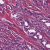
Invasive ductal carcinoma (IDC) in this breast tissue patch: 1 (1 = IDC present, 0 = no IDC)